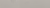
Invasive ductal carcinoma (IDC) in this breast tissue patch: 0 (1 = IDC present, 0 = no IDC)